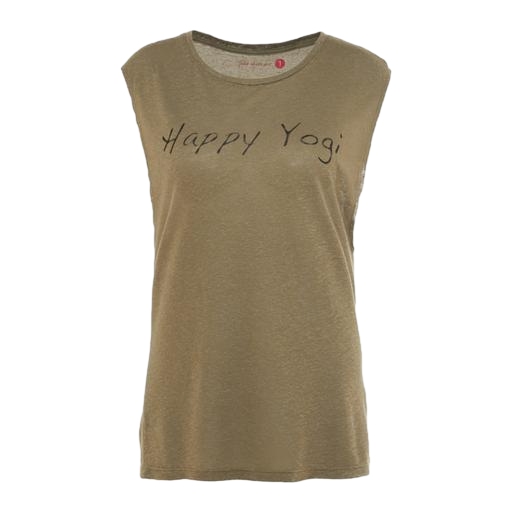
beige slub classic muscle tee, gray weight happy tank, sleeveless tee, white background